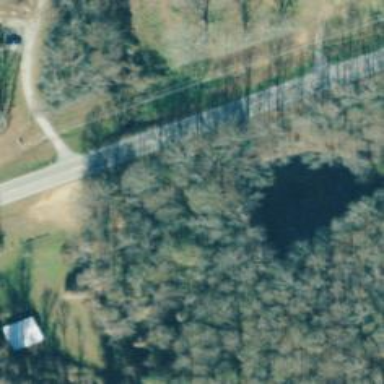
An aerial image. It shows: Culvert tunnel.